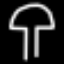
Label: mushroom